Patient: sex F, age 66
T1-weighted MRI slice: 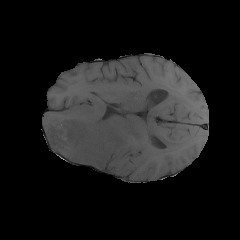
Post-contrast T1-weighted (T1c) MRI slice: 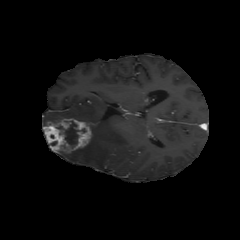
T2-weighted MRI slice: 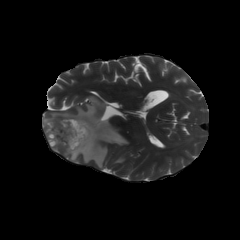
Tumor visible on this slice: yes
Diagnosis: Glioblastoma, IDH-wildtype
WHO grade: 4